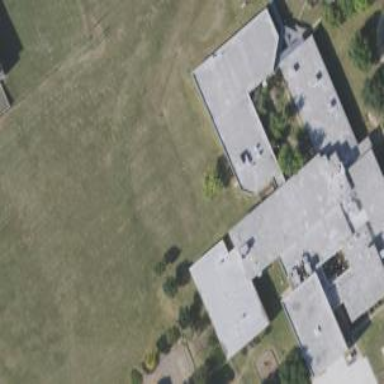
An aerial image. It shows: School building on plot of land.